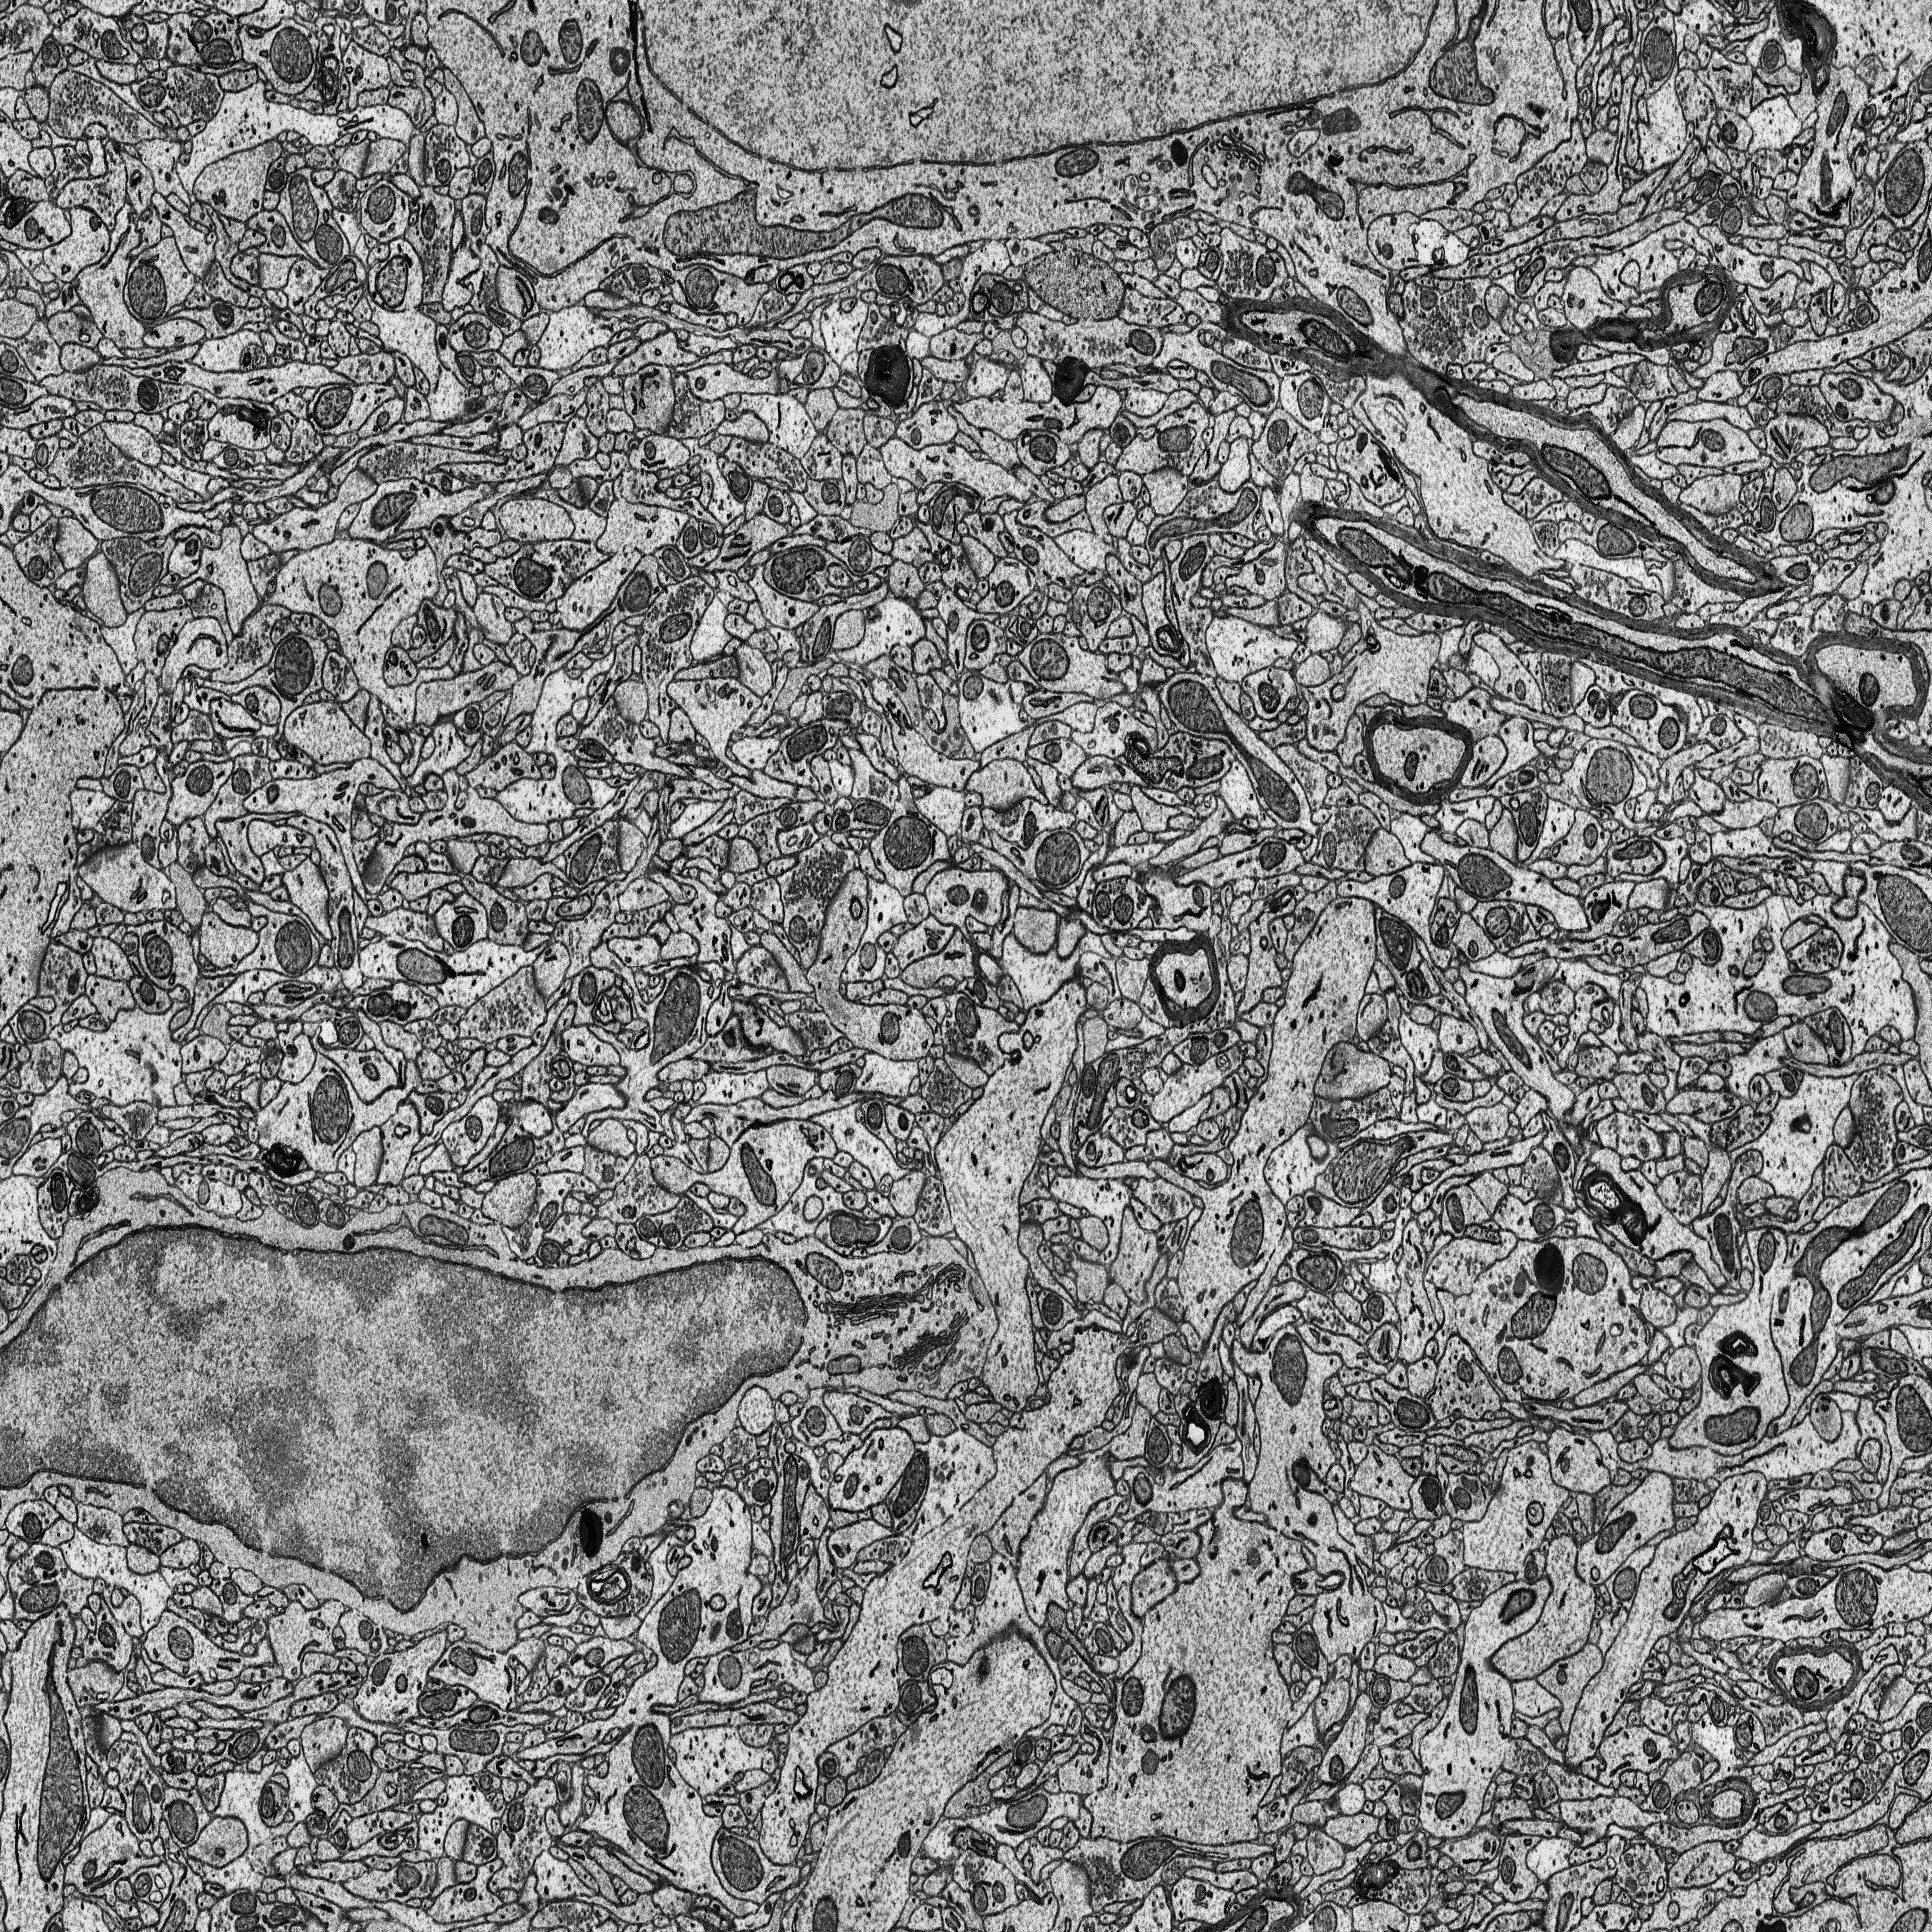
Electron microscopy slice of rat cortex tissue
Slice depth (z): 3
Mitochondria instances in slice: 414